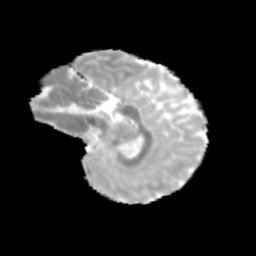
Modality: MD
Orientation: sagittal
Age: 11
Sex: female
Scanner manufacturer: siemens
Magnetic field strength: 3 T
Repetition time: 3.8 s
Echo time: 0.07 s